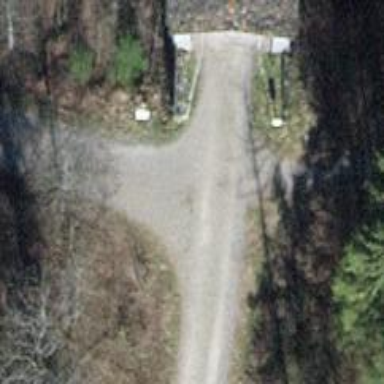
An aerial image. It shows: Compacted track with grade2 level.